Field crop: maize
Growth stage: 2
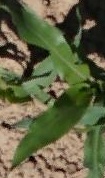
Species: maize